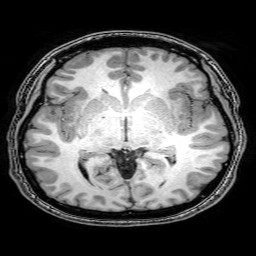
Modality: T1w
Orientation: coronal
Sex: female
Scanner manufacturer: philips
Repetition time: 0.008164 s
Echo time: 0.00374 s